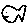
Label: fish